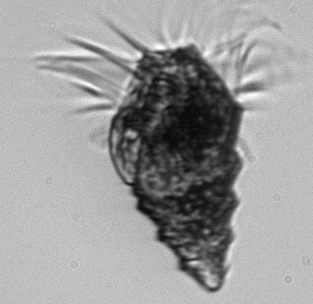
Label: Laboea_strobila